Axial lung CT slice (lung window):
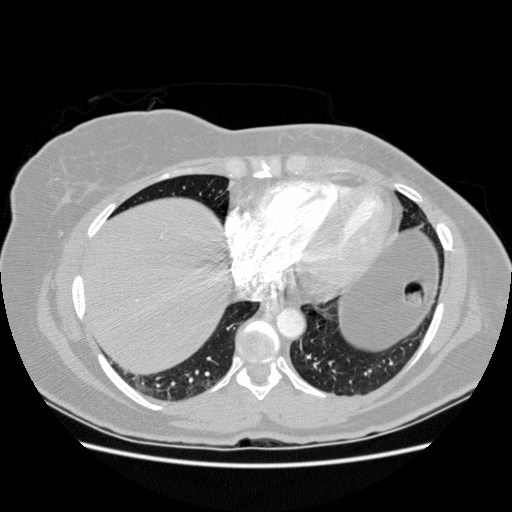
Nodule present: no